Field crop: maize
Growth stage: 1
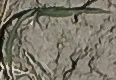
Species: sorghum